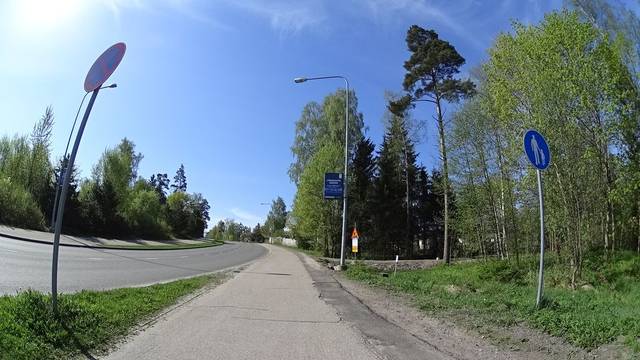
Region: Finland
Coordinates: 60.221, 24.742